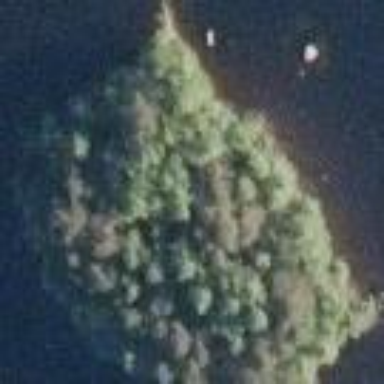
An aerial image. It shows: Islet covered with woodland.